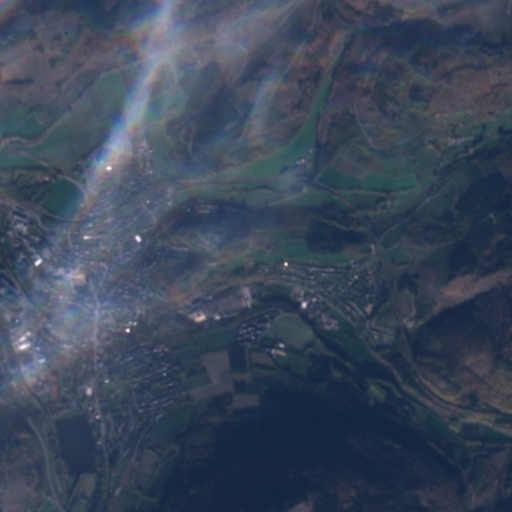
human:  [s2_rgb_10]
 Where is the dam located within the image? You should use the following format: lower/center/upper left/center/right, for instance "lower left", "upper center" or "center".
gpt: The dam is located in the lower left of the image.
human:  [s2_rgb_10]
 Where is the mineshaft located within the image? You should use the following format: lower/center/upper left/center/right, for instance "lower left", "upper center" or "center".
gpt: The mineshaft is located in the lower left of the image.
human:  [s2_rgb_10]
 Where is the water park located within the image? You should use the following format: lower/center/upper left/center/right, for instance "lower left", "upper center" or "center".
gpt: The water park is located in the center left of the image.
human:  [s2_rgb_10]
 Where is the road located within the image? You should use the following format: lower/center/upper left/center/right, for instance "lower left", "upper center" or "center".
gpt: There is no road in the image.